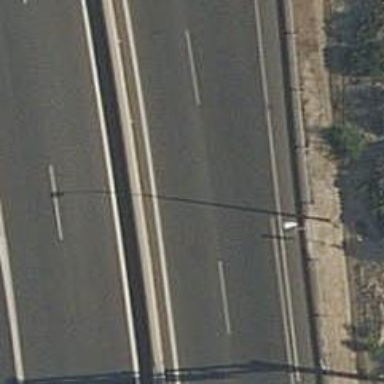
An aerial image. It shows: Motorway junction.